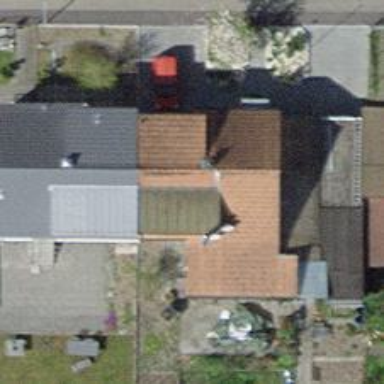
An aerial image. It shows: Semi-detached house with gabled roof.